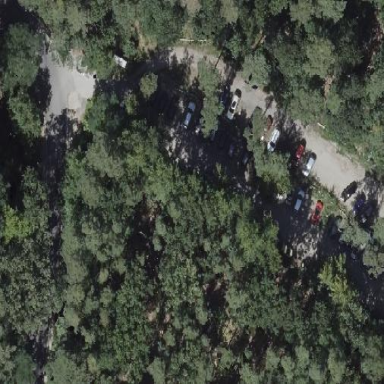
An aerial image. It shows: Parking area with gravel surface.